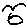
Label: bird